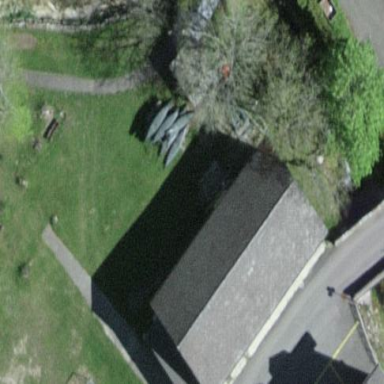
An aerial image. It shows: Service building.